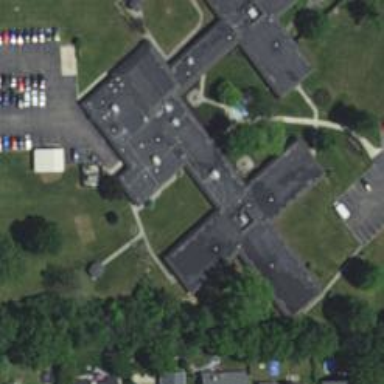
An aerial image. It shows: Nursing home.